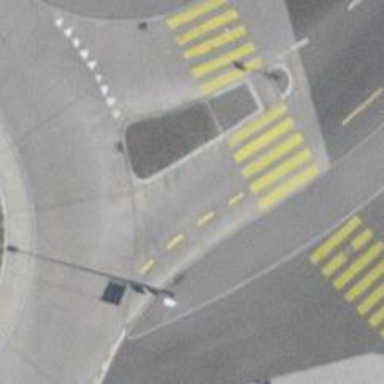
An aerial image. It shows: Road with "give way" sign.